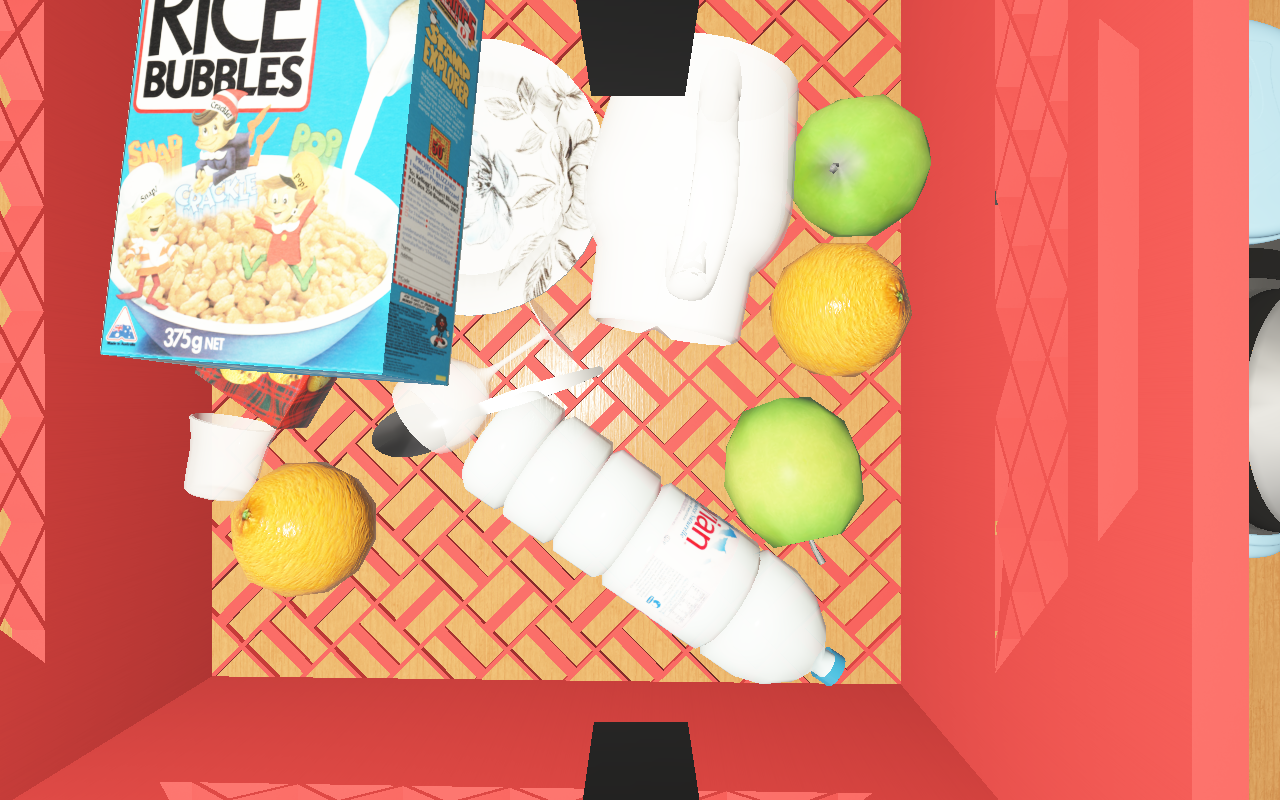
Objects in the scene:
carafe
water bottle
apple
orange
plate
honey jar
cereal box
cereal box